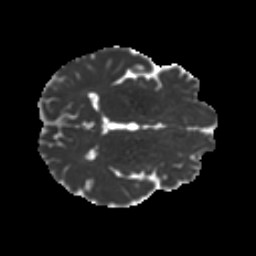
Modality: MD
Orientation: axial
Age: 35
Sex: male
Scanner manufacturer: ge
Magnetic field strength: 3 T
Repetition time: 7.8 s
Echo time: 0.0613 s